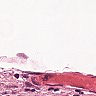
Metastatic tissue present: no